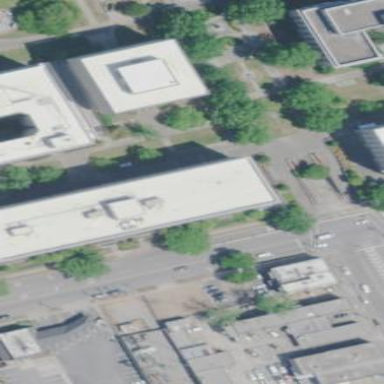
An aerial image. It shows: Government office building.